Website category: phone
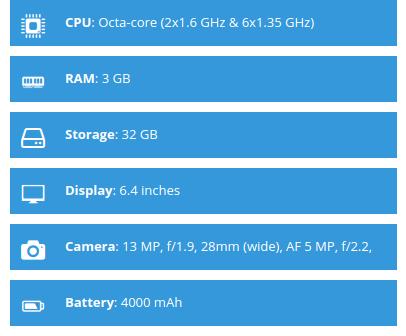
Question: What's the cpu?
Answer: Octa-core (2x1.6 GHz & 6x1.35 GHz)

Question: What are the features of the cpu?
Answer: Octa-core (2x1.6 GHz & 6x1.35 GHz)

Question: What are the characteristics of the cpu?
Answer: Octa-core (2x1.6 GHz & 6x1.35 GHz)

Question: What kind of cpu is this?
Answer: Octa-core (2x1.6 GHz & 6x1.35 GHz)

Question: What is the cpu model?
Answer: Octa-core (2x1.6 GHz & 6x1.35 GHz)

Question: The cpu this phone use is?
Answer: Octa-core (2x1.6 GHz & 6x1.35 GHz)

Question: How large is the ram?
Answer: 3 GB

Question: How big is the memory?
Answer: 3 GB

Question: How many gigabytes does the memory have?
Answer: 3 GB

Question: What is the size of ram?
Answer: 3 GB

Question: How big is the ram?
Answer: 3 GB

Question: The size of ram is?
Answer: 3 GB

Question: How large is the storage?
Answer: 32 GB

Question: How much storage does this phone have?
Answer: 32 GB

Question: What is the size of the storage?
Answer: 32 GB

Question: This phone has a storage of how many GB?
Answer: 32 GB

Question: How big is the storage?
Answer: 32 GB

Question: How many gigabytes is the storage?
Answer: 32 GB

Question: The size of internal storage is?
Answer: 32 GB

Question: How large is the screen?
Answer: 6.4 inches

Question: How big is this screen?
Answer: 6.4 inches

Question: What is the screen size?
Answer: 6.4 inches

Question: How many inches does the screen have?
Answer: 6.4 inches

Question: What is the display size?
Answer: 6.4 inches

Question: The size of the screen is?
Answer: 6.4 inches

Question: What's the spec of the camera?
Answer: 13 MP, f/1.9, 28mm (wide), AF 5 MP, f/2.2, 12mm (ultrawide)

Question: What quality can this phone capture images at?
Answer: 13 MP, f/1.9, 28mm (wide), AF 5 MP, f/2.2, 12mm (ultrawide)

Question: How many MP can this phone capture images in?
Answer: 13 MP, f/1.9, 28mm (wide), AF 5 MP, f/2.2, 12mm (ultrawide)

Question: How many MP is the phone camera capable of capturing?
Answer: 13 MP, f/1.9, 28mm (wide), AF 5 MP, f/2.2, 12mm (ultrawide)

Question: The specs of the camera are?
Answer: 13 MP, f/1.9, 28mm (wide), AF 5 MP, f/2.2, 12mm (ultrawide)

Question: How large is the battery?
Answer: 4000 mAh

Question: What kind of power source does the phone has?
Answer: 4000 mAh

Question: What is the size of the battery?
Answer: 4000 mAh

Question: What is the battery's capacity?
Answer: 4000 mAh

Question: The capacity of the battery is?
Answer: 4000 mAh